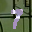
Label: 7